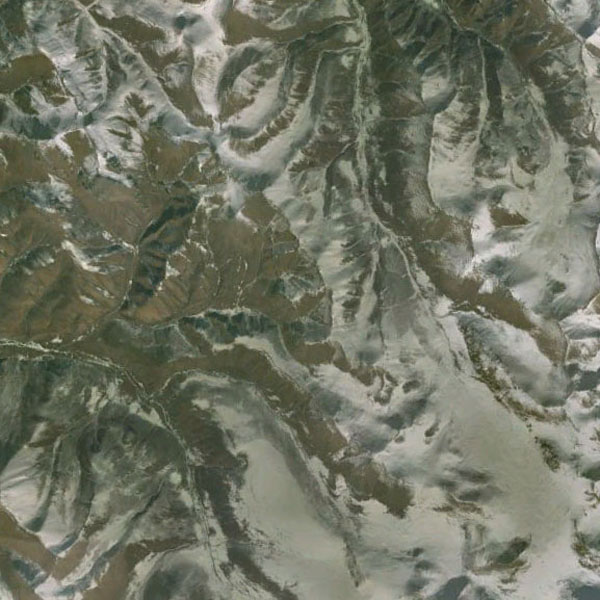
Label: Mountain